Field crop: maize
Growth stage: 2
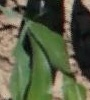
Species: maize